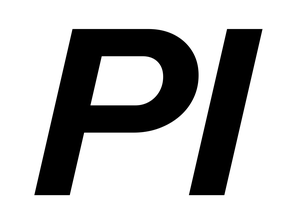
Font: InstrumentSans-Italic_Bold_Italic